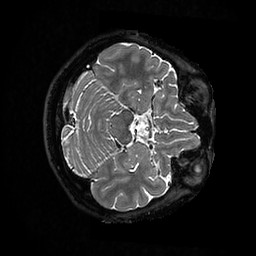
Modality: T2w
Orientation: axial
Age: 34
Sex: female
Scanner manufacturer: ge
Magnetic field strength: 3 T
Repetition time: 3.202 s
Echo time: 0.0669 s